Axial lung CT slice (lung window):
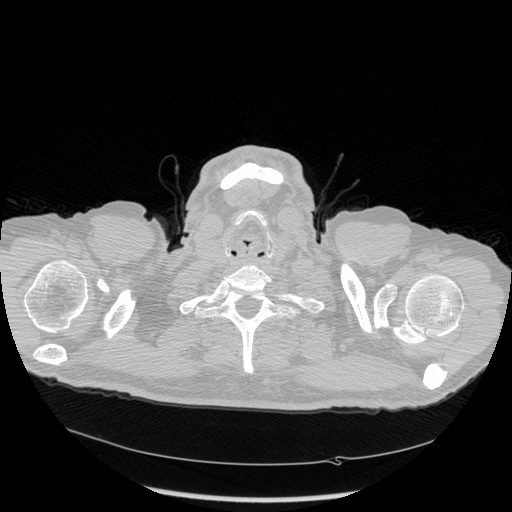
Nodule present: no